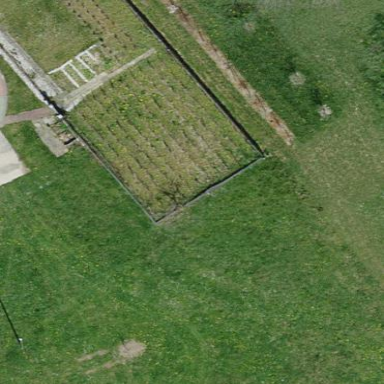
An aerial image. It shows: Vineyard with grape crops.